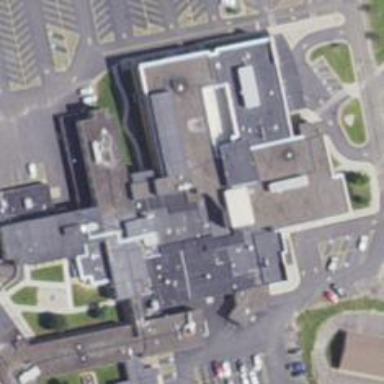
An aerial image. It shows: Hospital building.